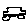
Label: car